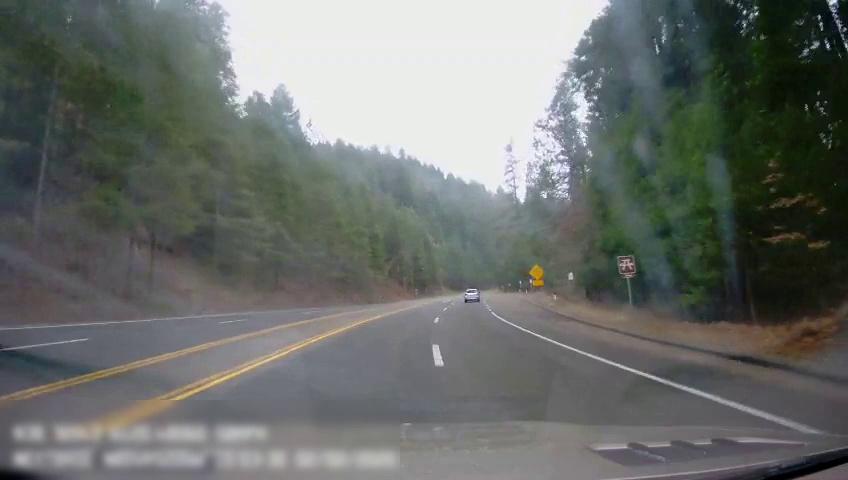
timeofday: Day
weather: Cloudy
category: Drivable Space
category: Vehicles | Car
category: Lanes | Alternate Lane
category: Lanes | Alternate Lane
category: Lanes | Alternate Lane
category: Lanes | Current Lane
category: Lanes | Current Lane
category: Lanes | Alternate Lane
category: Traffic | Signs
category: Traffic | Signs
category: Traffic | Signs